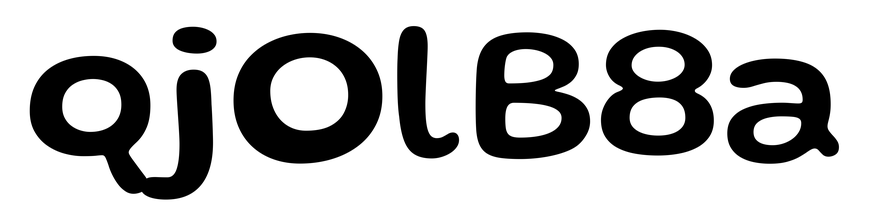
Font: Gluten_Medium